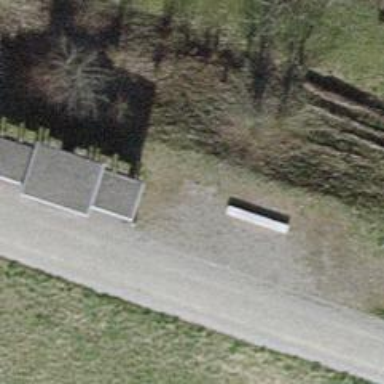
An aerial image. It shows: Bench.